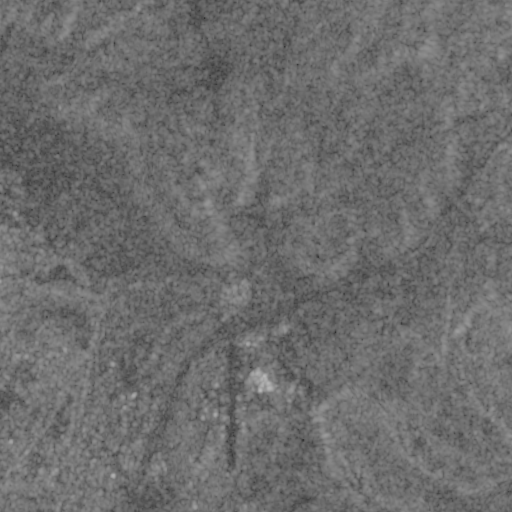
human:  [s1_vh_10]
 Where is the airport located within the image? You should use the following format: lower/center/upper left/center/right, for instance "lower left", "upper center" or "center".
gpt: The airport is located in the lower center of the image.
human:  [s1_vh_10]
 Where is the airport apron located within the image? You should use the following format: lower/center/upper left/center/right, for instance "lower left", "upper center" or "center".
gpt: The airport apron is located in the lower center of the image.
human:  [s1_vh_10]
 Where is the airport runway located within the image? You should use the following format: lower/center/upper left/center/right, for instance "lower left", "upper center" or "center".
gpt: The airport runway is located in the lower center of the image.
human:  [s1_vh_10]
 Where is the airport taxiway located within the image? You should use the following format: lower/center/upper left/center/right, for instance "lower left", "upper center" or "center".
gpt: The airport taxiway is located in the lower center of the image.
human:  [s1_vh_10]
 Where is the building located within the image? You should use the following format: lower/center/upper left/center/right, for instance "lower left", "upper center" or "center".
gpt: The building is located in the lower center of the image.
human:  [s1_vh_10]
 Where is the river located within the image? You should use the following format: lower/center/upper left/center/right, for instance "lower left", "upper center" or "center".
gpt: The river is located in the left of the image.
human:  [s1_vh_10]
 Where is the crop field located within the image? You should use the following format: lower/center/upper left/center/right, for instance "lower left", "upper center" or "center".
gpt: There is no crop field in the image.

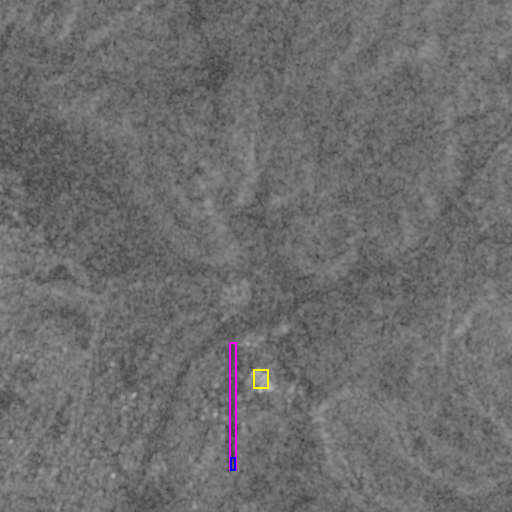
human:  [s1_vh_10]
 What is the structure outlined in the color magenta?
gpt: The structure outlined in magenta is an airport.
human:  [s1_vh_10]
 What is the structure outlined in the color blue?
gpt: The structure outlined in blue is an airport apron.
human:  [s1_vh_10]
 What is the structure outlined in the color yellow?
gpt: The structure outlined in yellow is a building.
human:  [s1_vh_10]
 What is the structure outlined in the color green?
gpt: There is no green outline.